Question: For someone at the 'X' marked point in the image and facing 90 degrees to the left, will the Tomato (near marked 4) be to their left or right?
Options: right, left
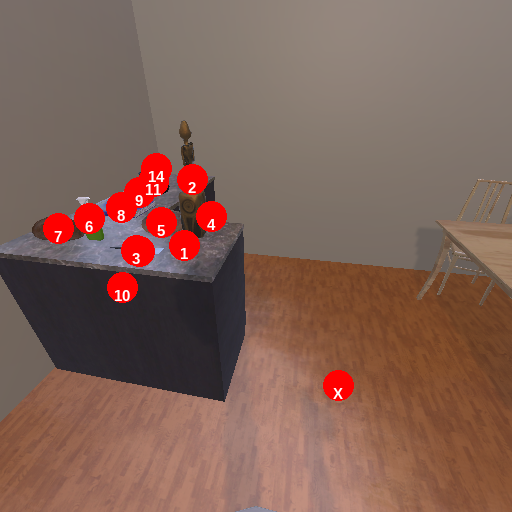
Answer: right